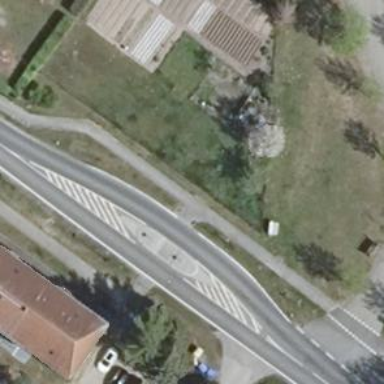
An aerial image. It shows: Path that also serves as cycle track.